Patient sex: M
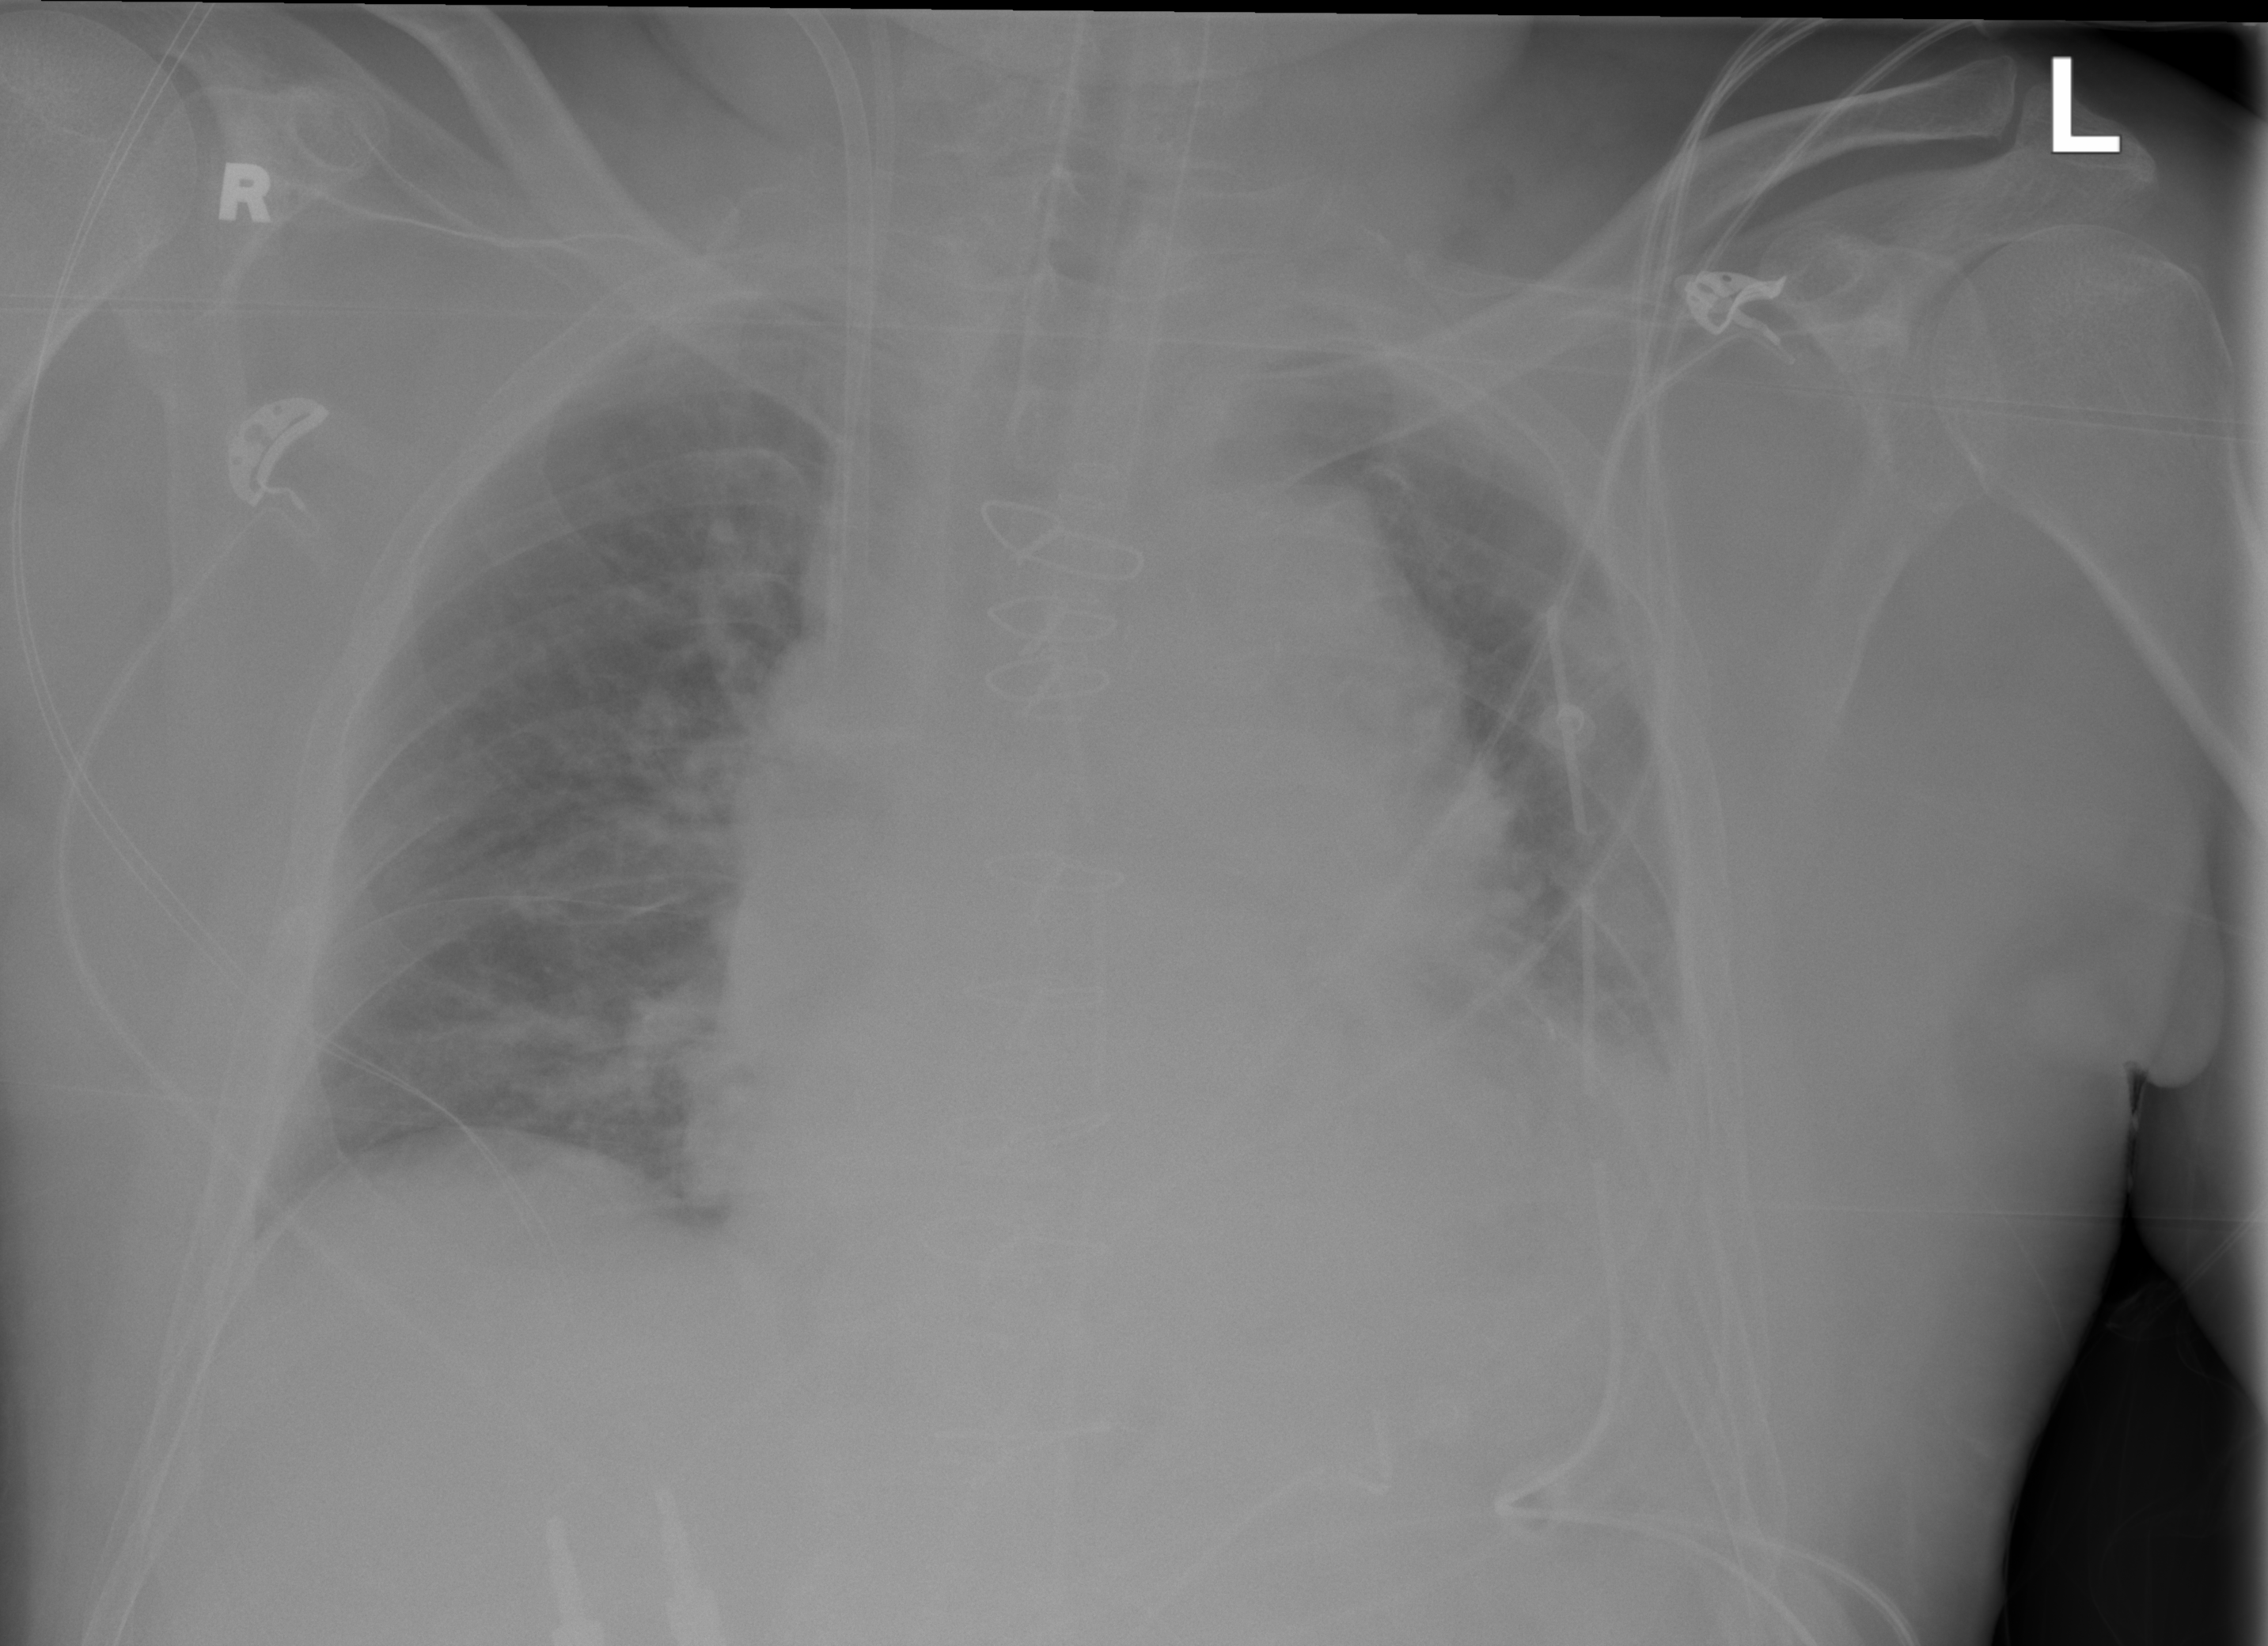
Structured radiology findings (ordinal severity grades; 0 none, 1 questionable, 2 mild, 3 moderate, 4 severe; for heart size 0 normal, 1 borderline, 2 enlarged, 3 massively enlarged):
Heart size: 2
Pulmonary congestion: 2
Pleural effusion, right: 0
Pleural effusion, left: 2
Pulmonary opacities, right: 0
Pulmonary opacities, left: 0
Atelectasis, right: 0
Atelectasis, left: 2